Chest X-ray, PA view. Patient: 48 years old, sex F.
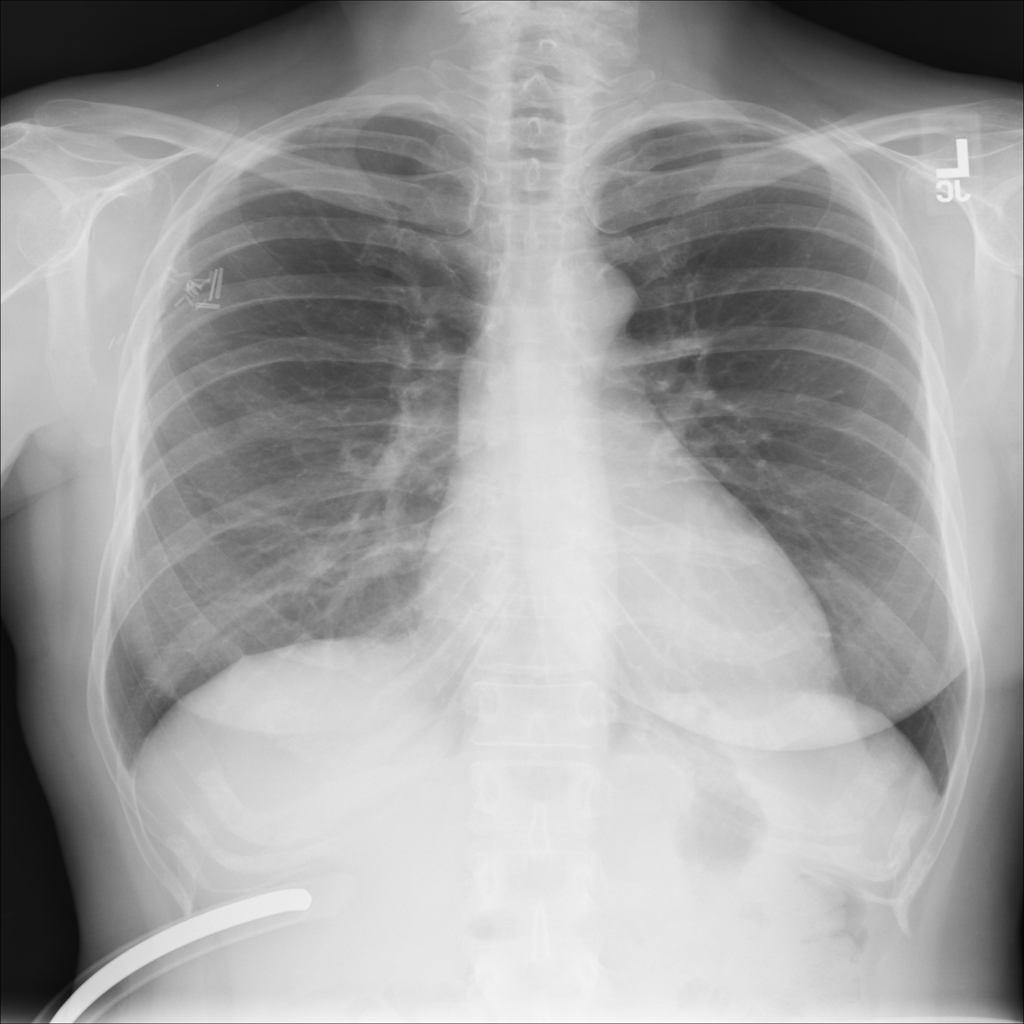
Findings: No Finding